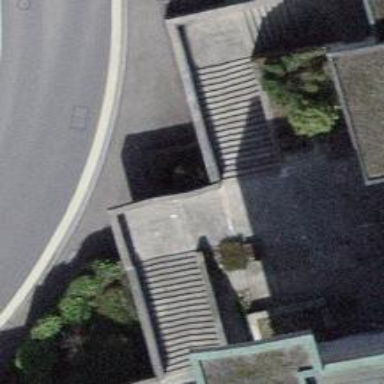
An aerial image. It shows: Concrete footway.